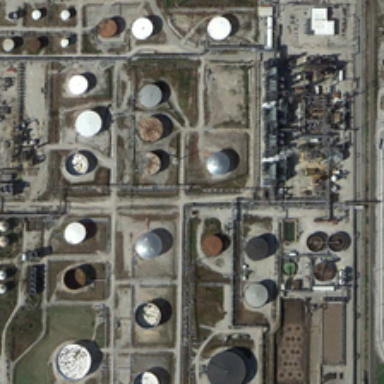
Many storage tanks are surrounded by many things .